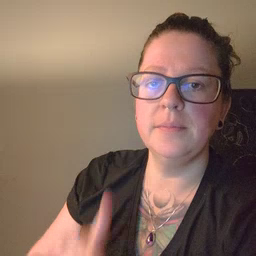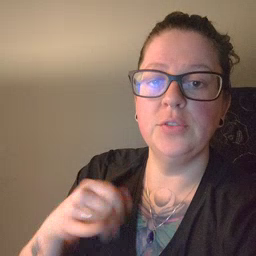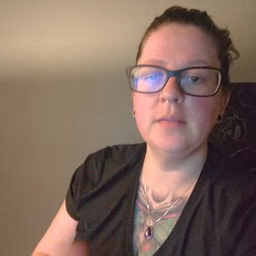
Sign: pajamas